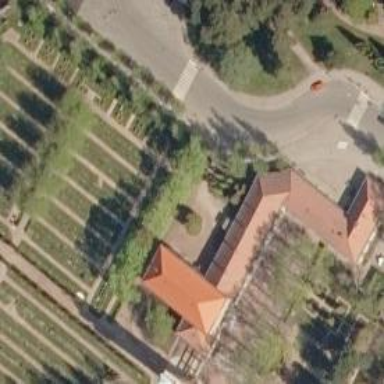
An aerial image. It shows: Chapel with hipped roof.